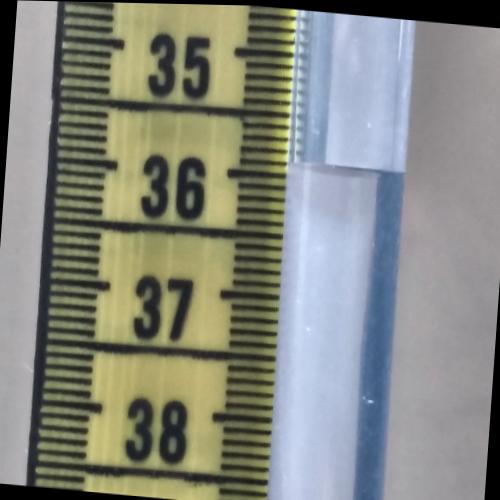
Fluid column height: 35.9 cm